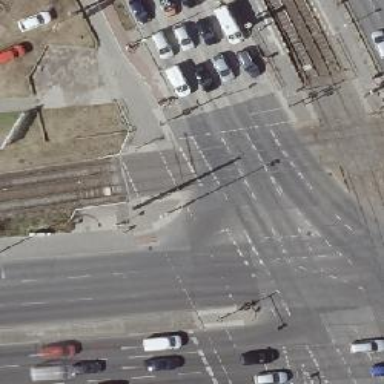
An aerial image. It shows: Tram crossing with traffic signals.